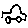
Label: car